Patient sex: F
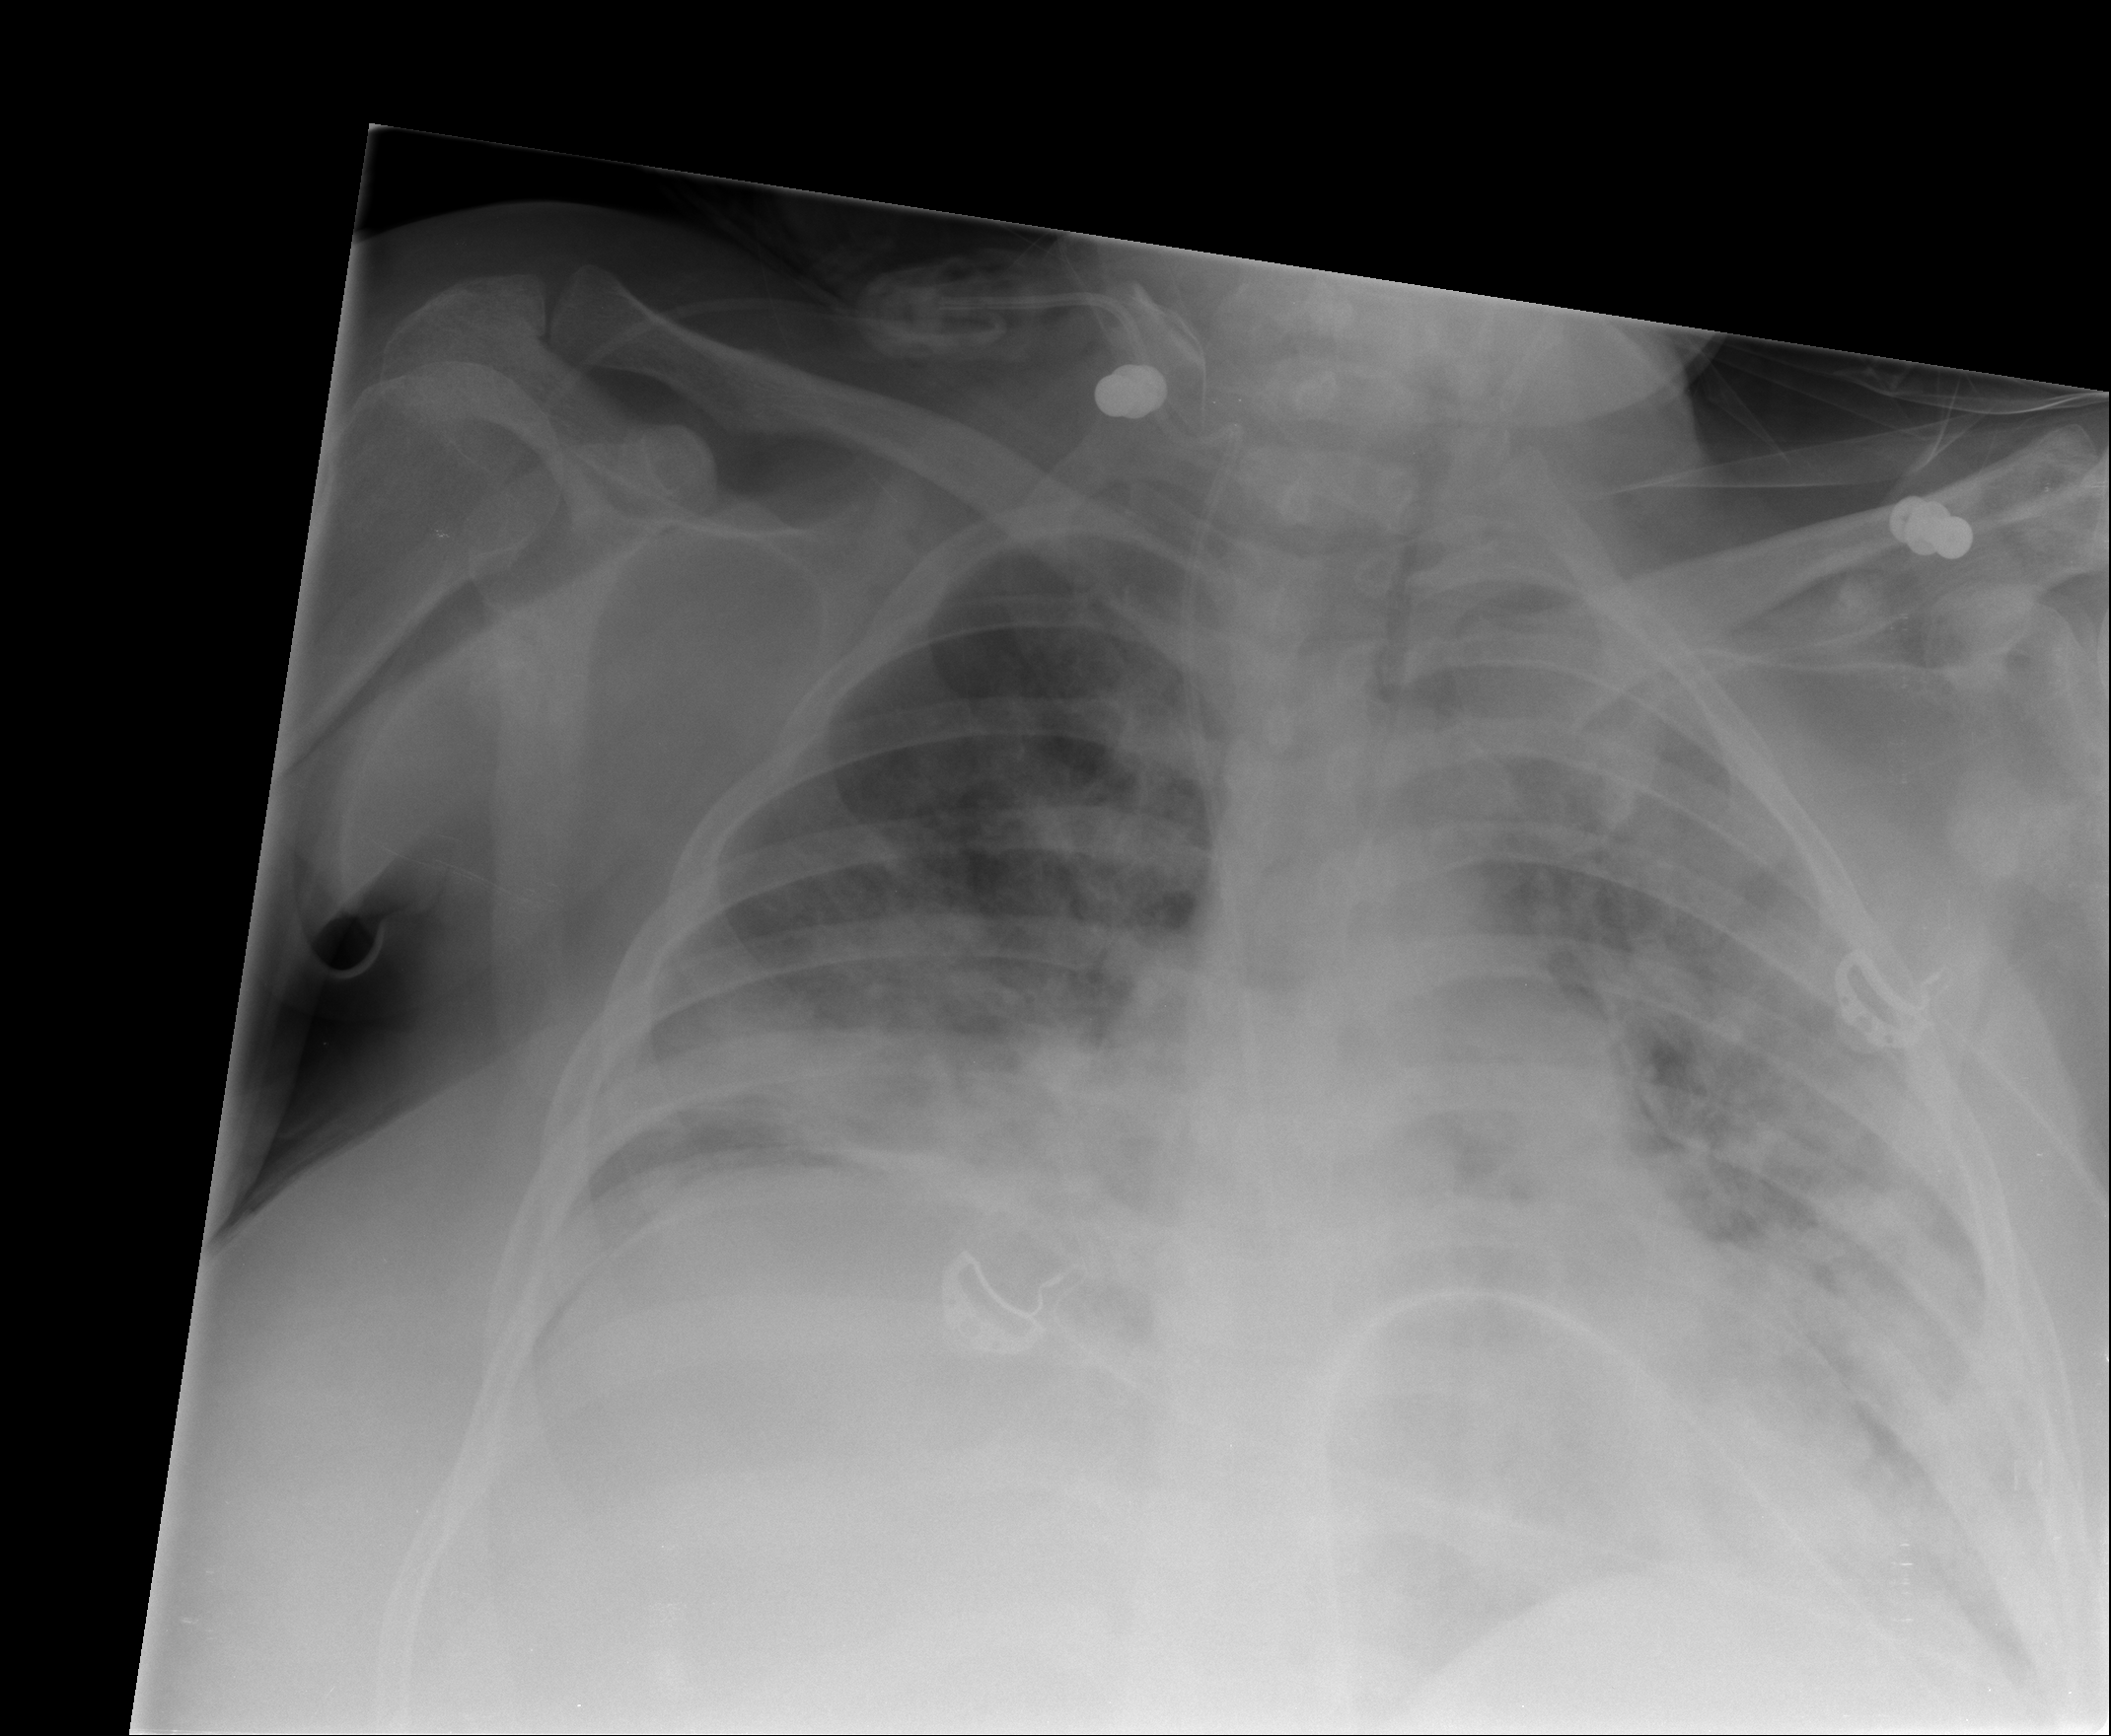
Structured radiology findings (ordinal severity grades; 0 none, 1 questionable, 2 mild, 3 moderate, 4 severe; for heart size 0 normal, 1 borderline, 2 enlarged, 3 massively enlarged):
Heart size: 0
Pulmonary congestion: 0
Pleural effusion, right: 0
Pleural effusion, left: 0
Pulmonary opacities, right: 3
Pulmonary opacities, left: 3
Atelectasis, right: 2
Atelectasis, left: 2